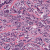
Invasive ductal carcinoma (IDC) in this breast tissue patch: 1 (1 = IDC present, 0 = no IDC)